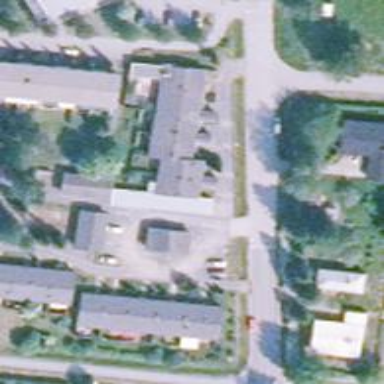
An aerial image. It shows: Terrace building.